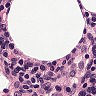
Metastatic tissue present: no